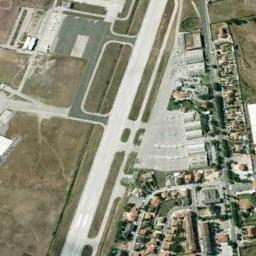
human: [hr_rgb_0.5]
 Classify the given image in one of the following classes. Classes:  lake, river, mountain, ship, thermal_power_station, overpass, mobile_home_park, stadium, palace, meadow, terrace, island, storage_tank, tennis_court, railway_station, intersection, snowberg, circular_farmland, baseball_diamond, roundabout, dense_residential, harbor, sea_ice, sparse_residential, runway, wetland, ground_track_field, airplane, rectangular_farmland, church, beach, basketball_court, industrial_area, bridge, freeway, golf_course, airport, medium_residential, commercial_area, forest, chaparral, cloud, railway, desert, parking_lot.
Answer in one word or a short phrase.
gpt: airport